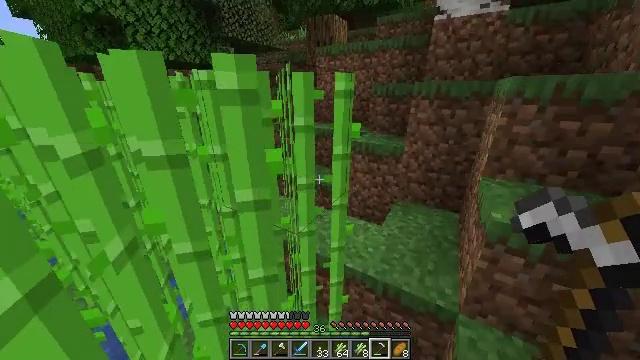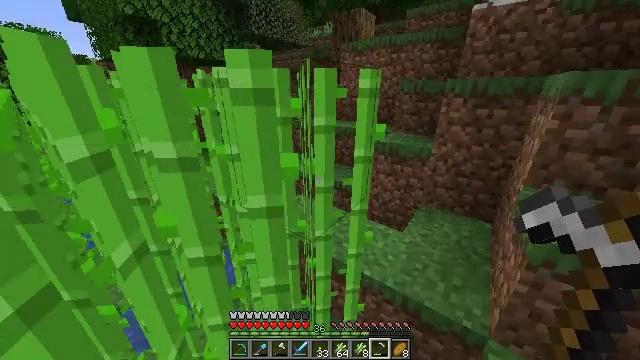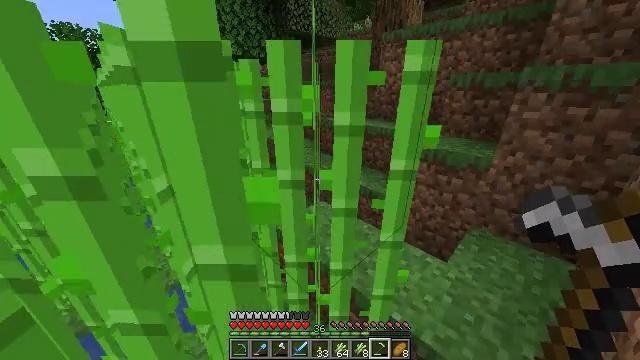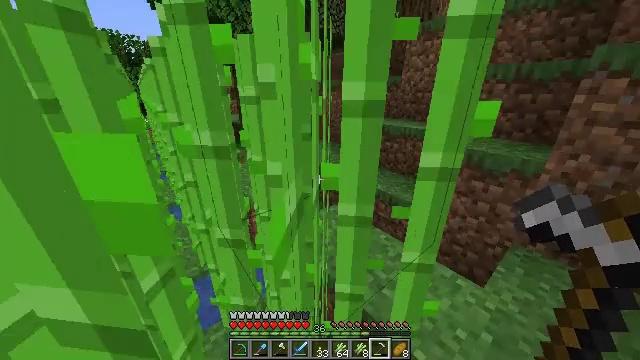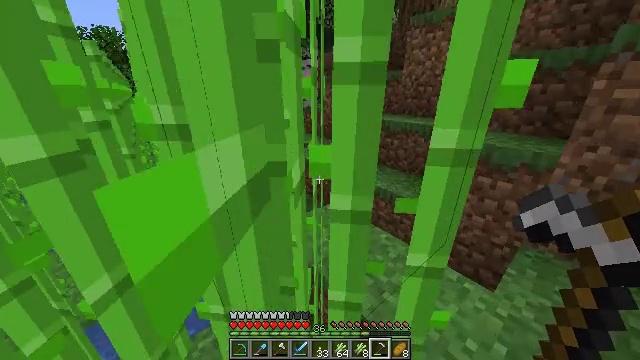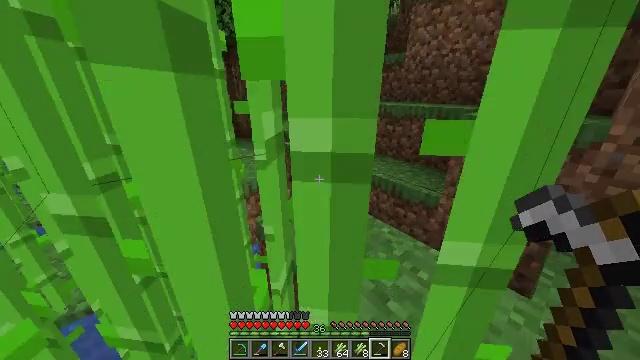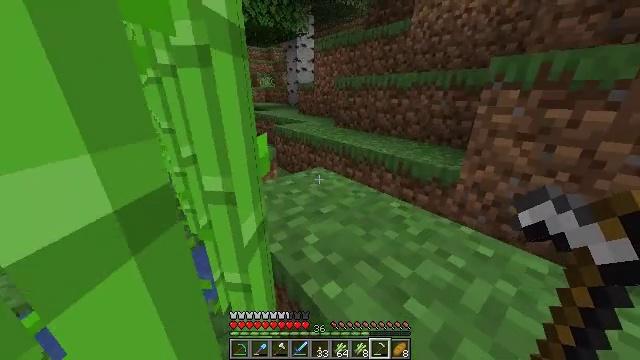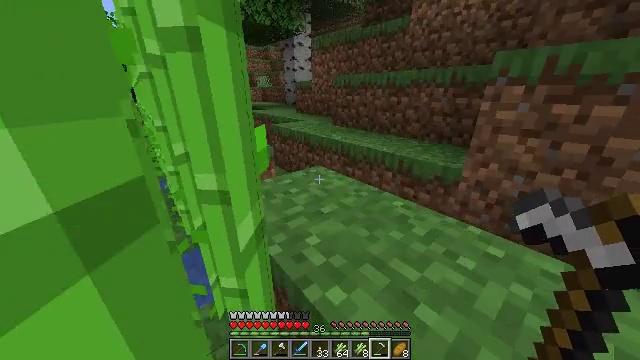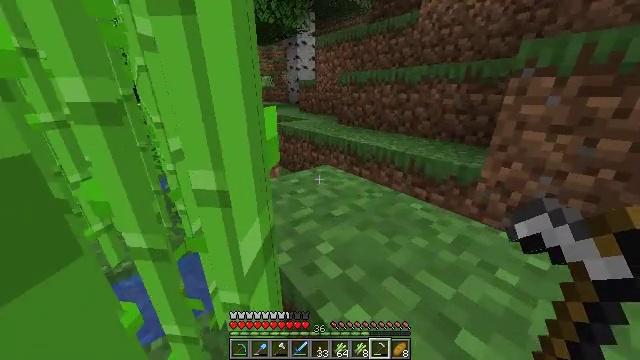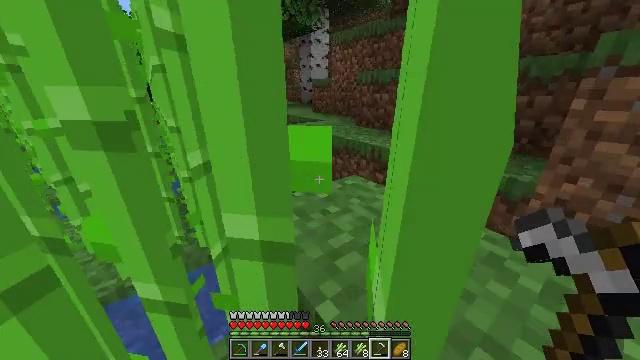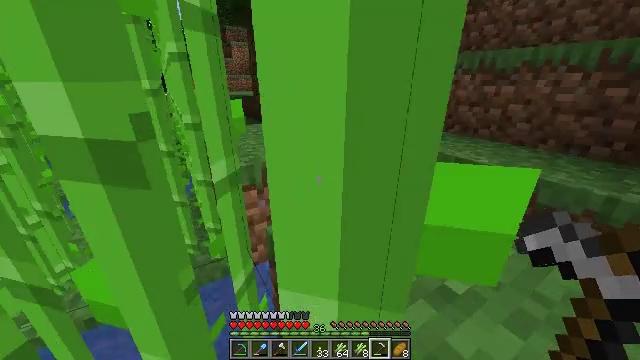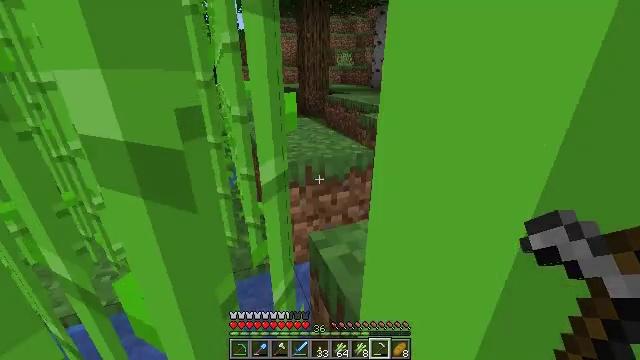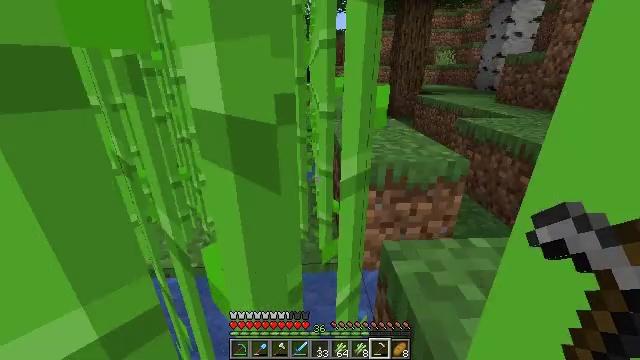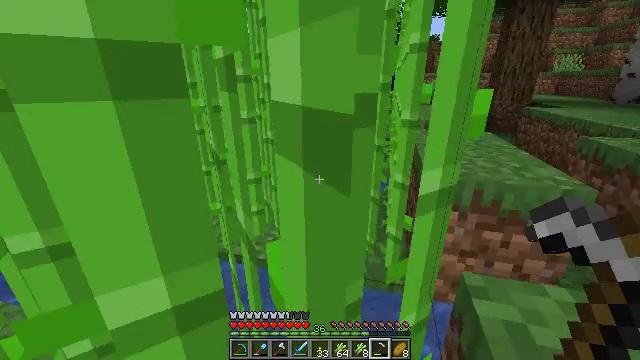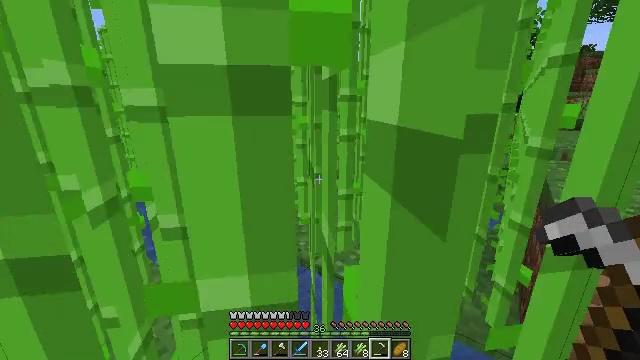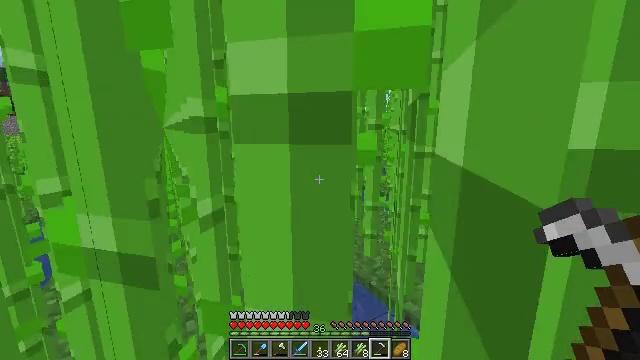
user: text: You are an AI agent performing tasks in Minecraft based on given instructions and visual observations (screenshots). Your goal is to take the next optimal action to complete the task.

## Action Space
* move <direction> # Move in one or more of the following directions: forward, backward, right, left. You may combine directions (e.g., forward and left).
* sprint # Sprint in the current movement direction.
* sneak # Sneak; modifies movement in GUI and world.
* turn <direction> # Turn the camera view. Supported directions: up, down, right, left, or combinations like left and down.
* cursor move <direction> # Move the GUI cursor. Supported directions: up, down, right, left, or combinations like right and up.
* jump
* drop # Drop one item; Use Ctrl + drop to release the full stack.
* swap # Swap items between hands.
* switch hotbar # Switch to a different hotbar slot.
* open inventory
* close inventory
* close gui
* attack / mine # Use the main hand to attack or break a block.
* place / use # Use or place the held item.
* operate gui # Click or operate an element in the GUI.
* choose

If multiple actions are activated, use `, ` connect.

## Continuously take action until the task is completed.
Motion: motion action
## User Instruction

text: Collect sugar cane near water sources.
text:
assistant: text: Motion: move forward, sprint, turn left
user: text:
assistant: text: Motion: move forward, sprint, turn left
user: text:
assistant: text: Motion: move forward, sprint, turn left
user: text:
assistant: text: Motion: move forward, sprint
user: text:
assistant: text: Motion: move forward, sprint
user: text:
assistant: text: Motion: move forward, sprint
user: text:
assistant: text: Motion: move forward
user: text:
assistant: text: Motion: move forward
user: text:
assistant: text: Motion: move forward, turn left
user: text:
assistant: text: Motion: move forward and move right, turn left
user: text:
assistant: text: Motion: move right, turn left
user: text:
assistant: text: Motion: move right, turn left
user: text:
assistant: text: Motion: move right, turn left and up
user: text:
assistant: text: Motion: move right, turn left and up
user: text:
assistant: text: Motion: turn left and up
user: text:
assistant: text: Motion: turn left and up
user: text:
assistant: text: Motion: turn left and up
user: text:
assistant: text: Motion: turn left and up
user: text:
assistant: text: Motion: turn left
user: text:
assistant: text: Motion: turn left
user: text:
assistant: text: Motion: turn left
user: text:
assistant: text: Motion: turn left
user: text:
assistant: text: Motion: move left, turn left, attack / mine
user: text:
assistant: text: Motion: move left, turn left, attack / mine
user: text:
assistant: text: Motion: attack / mine
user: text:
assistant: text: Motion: attack / mine
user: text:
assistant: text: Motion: move right, turn right, attack / mine
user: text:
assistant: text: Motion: move right, turn right, attack / mine
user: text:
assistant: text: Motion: move right, turn right, attack / mine
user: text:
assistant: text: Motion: move right, turn right, attack / mine